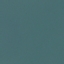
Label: SeaLake